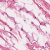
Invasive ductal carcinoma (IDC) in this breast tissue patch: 0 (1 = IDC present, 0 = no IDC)